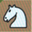
Piece: wN